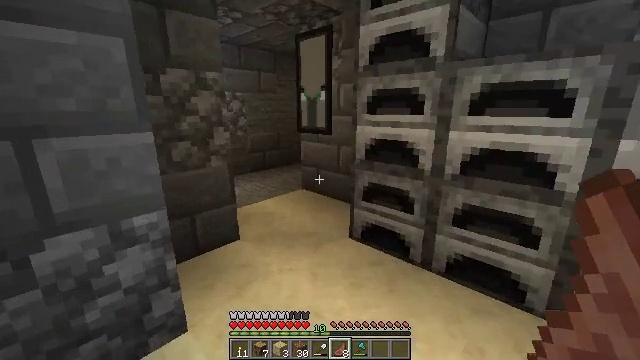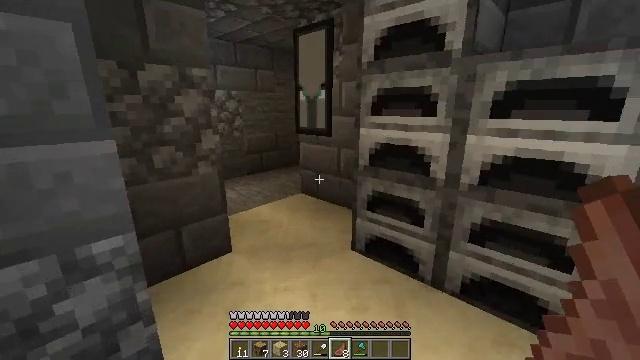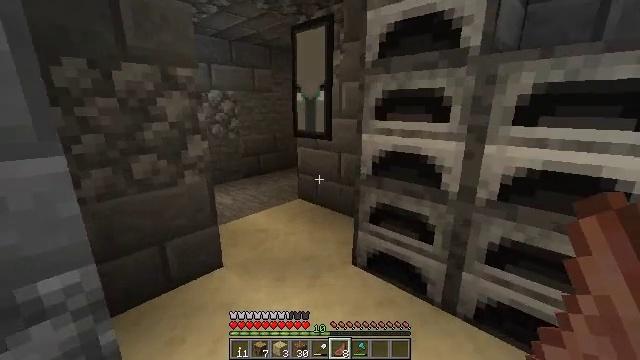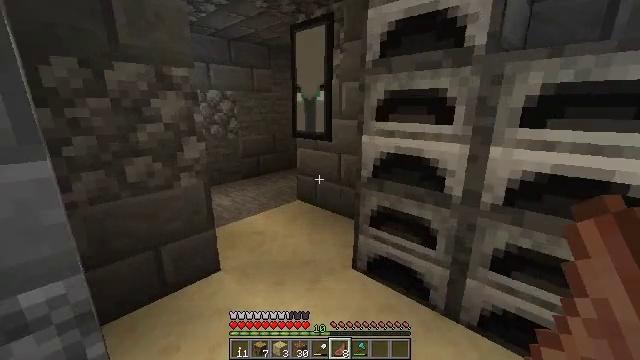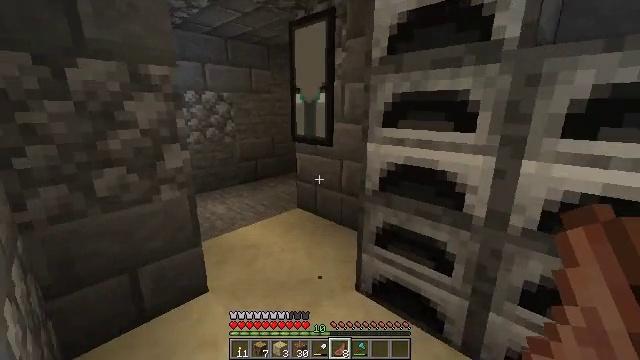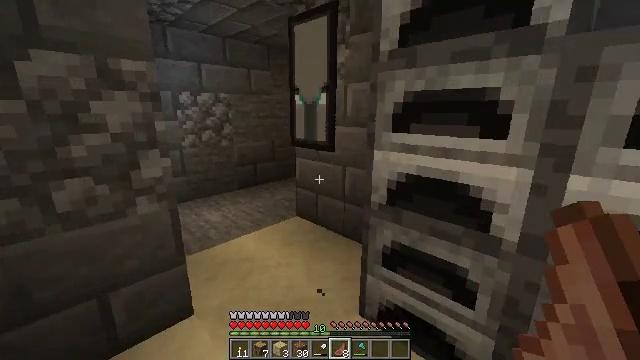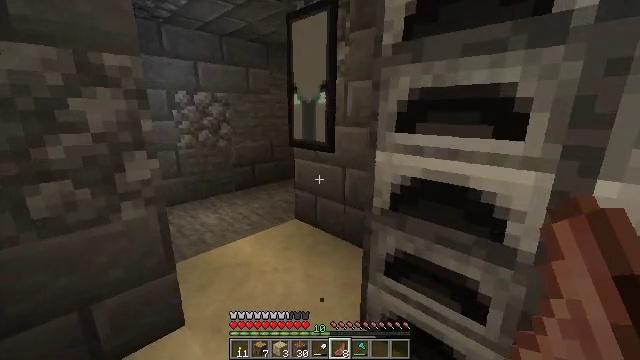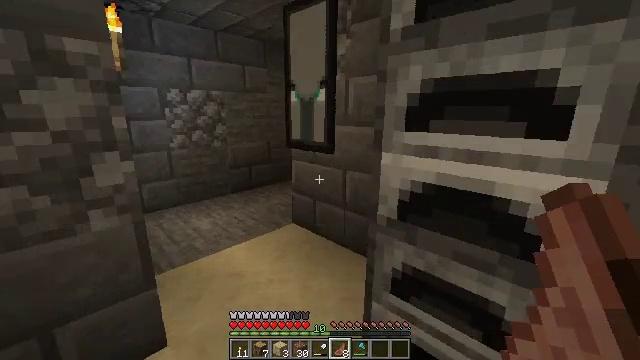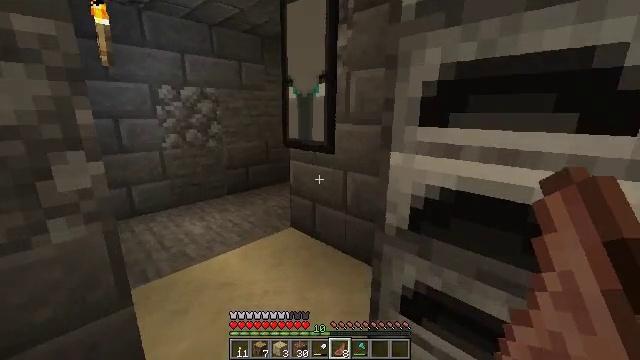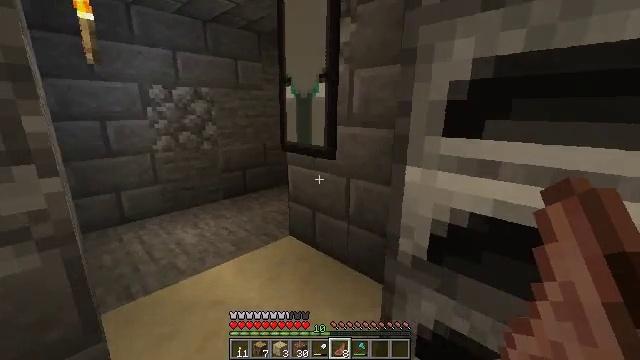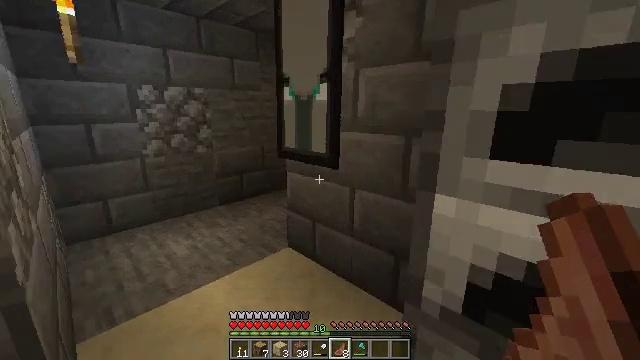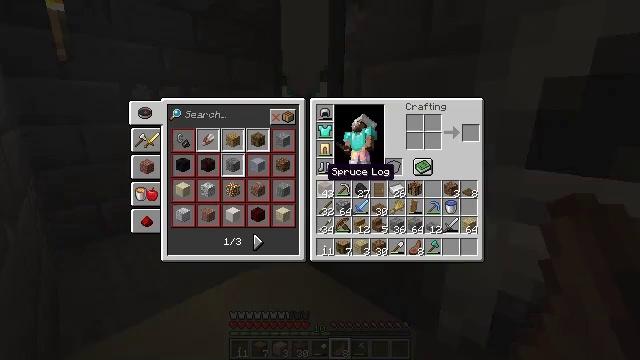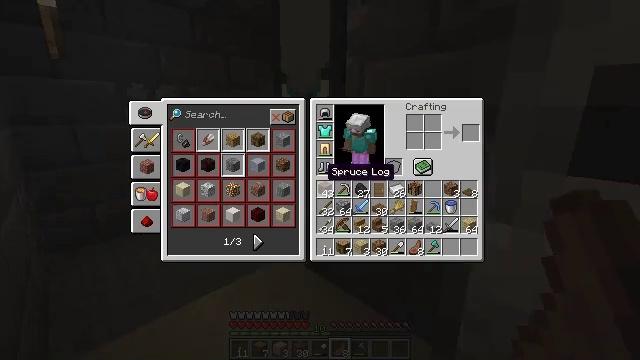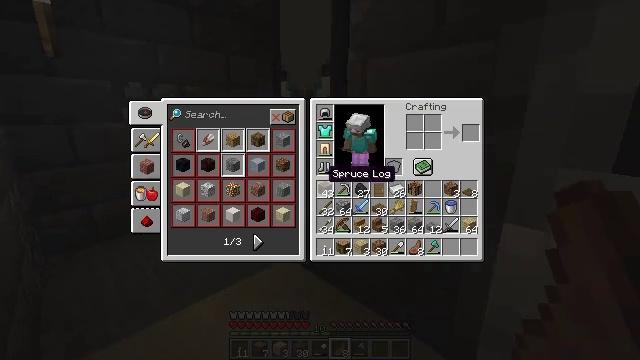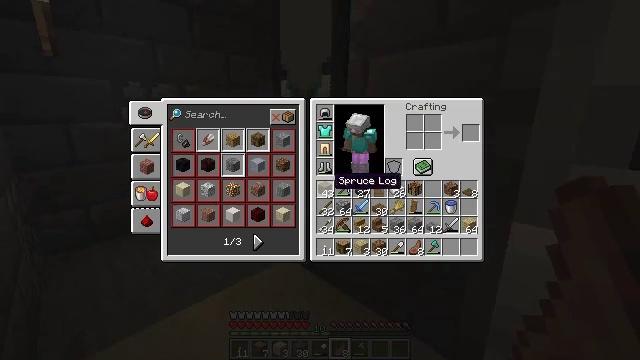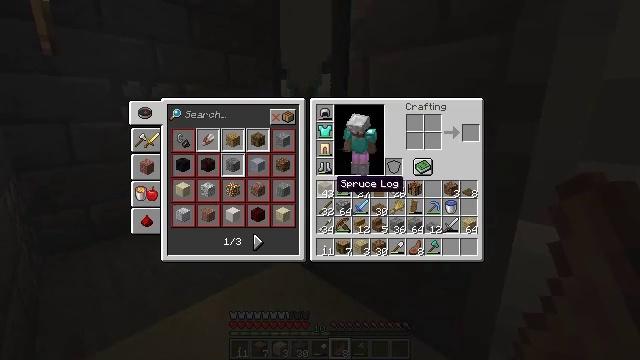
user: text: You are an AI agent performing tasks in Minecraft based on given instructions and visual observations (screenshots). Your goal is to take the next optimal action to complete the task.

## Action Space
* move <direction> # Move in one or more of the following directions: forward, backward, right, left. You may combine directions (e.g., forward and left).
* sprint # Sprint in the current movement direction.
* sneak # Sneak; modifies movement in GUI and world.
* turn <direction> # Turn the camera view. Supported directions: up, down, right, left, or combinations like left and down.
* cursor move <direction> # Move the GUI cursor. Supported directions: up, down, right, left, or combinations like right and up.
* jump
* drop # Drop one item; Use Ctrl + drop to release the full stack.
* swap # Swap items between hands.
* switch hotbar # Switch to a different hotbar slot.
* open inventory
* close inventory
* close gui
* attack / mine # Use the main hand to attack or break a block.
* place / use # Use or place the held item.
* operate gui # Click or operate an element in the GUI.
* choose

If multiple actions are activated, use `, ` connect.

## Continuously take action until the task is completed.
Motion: motion action
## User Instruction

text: Mine the stonecutter block.
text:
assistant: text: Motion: move forward
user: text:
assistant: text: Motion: move forward
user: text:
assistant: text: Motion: move forward
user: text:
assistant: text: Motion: move forward
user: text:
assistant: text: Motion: move forward
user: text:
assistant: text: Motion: move forward
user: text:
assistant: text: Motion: move forward
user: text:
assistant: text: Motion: move forward
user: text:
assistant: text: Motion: move forward
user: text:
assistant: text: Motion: move forward
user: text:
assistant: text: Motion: move forward, close inventory
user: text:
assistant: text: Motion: move forward, close inventory
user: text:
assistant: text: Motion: close inventory
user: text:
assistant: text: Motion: cursor move down, close inventory
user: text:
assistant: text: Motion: sneak, open gui
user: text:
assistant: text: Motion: sneak
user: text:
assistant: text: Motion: sneak
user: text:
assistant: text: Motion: sneak
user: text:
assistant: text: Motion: sneak, cursor move right
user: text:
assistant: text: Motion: sneak, cursor move right
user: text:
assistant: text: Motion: sneak
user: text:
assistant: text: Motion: sneak
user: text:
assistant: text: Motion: sneak, cursor move right
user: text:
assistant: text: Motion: sneak, cursor move right
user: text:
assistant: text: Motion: sneak, cursor move right
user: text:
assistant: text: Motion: sneak
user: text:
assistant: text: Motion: sneak
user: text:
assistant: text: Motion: sneak
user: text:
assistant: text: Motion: sneak
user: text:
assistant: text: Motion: sneak